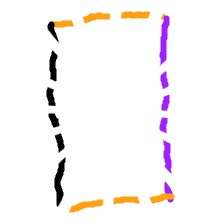
Shape: rectangle